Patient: sex F, age 26
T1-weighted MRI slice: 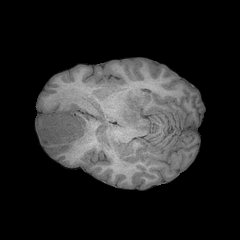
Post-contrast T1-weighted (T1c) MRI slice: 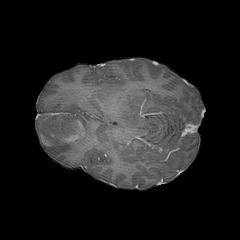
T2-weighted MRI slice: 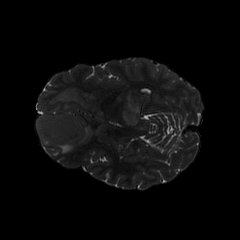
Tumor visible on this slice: yes
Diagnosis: Glioblastoma, IDH-wildtype
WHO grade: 4